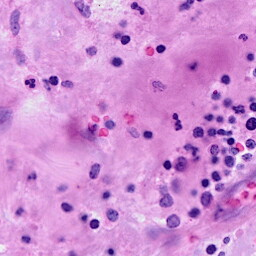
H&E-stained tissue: Breast